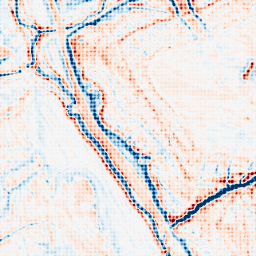
Category: edge_preserving
Decomposition family: bilateral
Decomposition parameters: d: 15
sigma_color: 50
sigma_space: 100
Upsampling method: sinc_blackman
Upsampling parameters: scale: 8
kernel_size: 8
Upsampling scale: 8